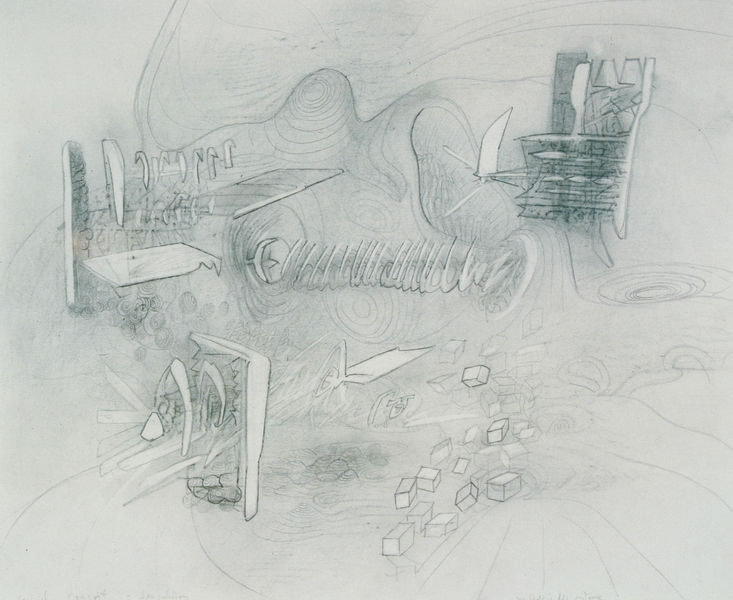
Titel: Morphologie des cristaux, Morphologie der Kristalle
Künstler: Roberto Matta
Standort: Paris
Institution: Privatsammlung
Schlagwörter: berg, blau, blätter, dunkel, feder, schatten, weiß, bewegung, grau, hell, hintergrund, holz, kreide, licht, pastell, schwarz, skizze, stuhl, tisch, vordergrund, zeichnung, zimmer, muster, regal, steine, möbel, ebene, wind, insel, interieur, sessel, blatt, rechts, zart, fliegen, kreis, ton, welle, wellen, papier, modell, lampenschirme, moderne, abstrakt, berge, flächen, modern, formen, grafik, graphik, schattierung, schattierungen, linien, drehen, figuren, rad, ornamente, platte, fallen, striche, abstraktion, surreal, surrealismus, maschine, rechteck, links, linie, kohle, schweben, dali, wirbel, form, brett, geschirr, schwarz-weiß, radierung, stich, durcheinander, strich, hell-dunkel, kreise, bleistift, entwurf, tischplatte, kohlezeichnung, stift, würfel, quadrate, fisch, quader, zeichnen, picasso, plan, landkarte, libelle, einrichtung, skizzenbuch, ornamentik, drehung, spiralen, spirale, geometrie, quadrat, vierecke, kuben, gabel, spielzeug, flosse, gegenstände, gerippe, konstruktionszeichnung, box, vorzeichnung, handzeichnung, kubus, geometrische formen, vorne, fragmente, schall, kästen, maschinen, bleistif, elemente, abstarkt, holzmaserung, minimal, topographie, miro, wellenlinien, waschbrett, zerbersten, zimer, boxen, mir, propeller, einzelteie, eiswürfel, grafil, gräte, klötze, kreiseformen, mashinen, surealismus, tinguely, willkür